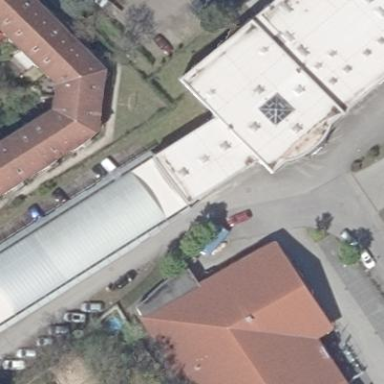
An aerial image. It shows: Building housing car shop providing dealer and repair services.